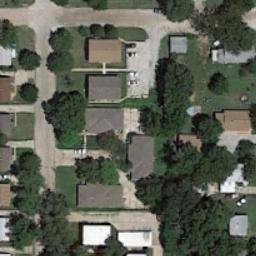
Label: residential